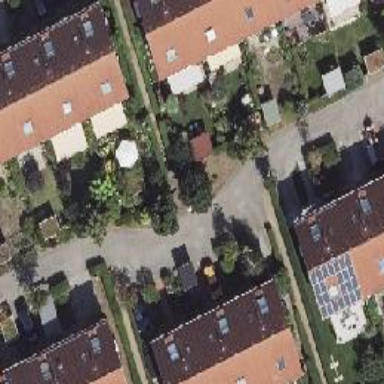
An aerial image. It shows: Living street.